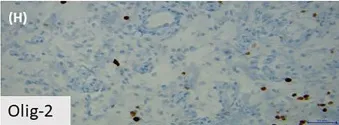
(H) Olig-2 stain shows loss of oligodendrocytes.
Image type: pathology (immunostaining)